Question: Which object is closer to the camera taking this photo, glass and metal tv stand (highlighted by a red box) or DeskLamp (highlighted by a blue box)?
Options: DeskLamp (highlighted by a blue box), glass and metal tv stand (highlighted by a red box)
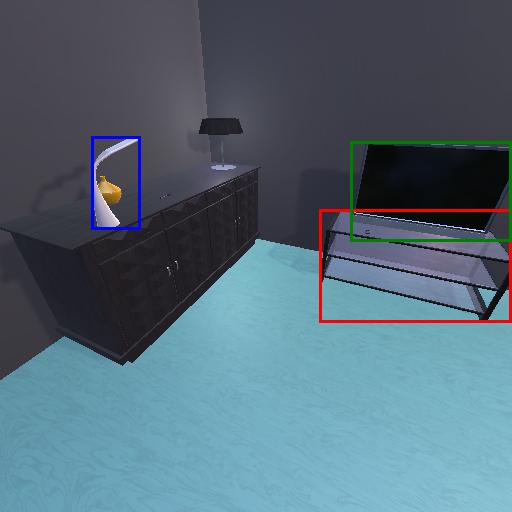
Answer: DeskLamp (highlighted by a blue box)